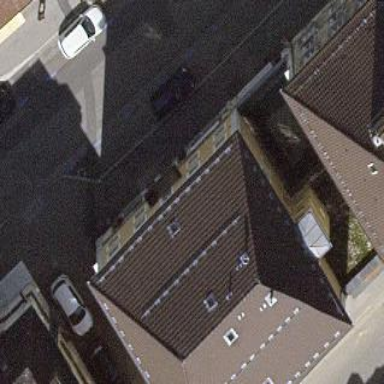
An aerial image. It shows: Half-hipped roof building.